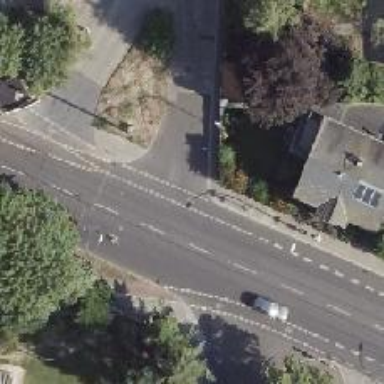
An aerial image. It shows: Unmarked road crossing.